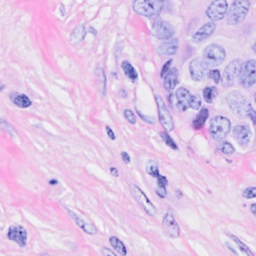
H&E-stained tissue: Breast